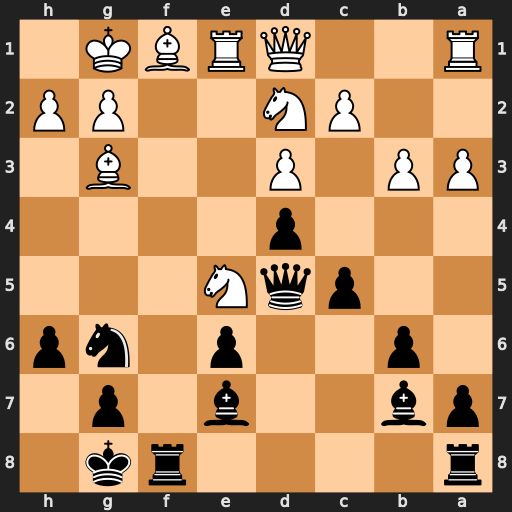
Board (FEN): r4rk1/pb2b1p1/1p2p1np/2pqN3/3p4/PP1P2B1/2PN2PP/R2QRBK1
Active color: b
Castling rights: -
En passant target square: -
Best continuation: Rxf1+ Nxf1 Qxg2#